Field crop: tomato
Growth stage: 1
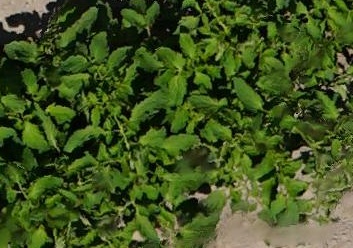
Species: tomato